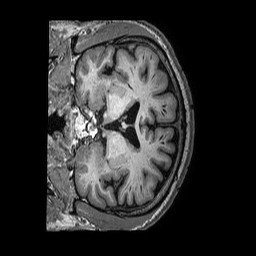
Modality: T1w
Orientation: coronal
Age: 50
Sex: male
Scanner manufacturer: philips
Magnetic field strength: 3 T
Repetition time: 0.006642 s
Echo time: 0.003009 s